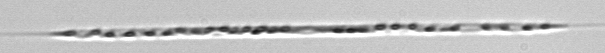
Label: Rhizosolenia